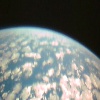
Label: cloud